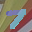
Label: 7